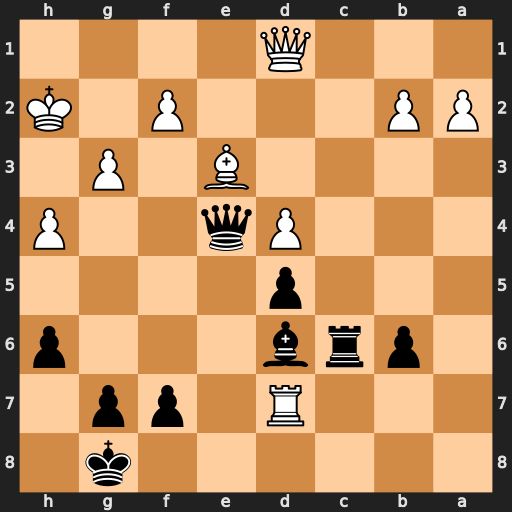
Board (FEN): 6k1/3R1pp1/1prb3p/3p4/3Pq2P/4B1P1/PP3P1K/3Q4
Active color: b
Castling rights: -
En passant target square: -
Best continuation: Bxg3+ Kxg3 Rg6+ Bg5 hxg5 Rd8+ Kh7 h5 Rf6